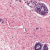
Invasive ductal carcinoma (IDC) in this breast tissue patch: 0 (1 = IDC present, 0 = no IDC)